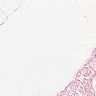
Metastatic tissue present: no